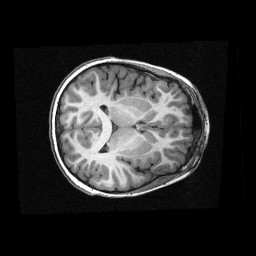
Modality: T1w
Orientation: axial
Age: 10
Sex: male
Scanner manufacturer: siemens
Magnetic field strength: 3 T
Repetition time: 2.3 s
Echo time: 0.00336 s